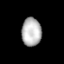
Tissue: lung
Cell type: Endothelial cells
Senescence score: 0.7333
Nuclear area (px): 544
Mean DAPI intensity: 183.728